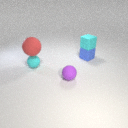
large red rubber sphere to the left of small cyan rubber cube